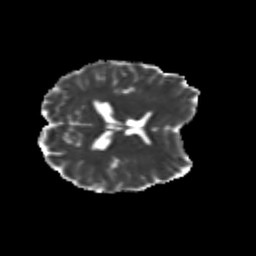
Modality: MD
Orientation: axial
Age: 24
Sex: male
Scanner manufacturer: siemens
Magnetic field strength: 3 T
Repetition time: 3.5 s
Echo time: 0.104 s